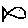
Label: fish